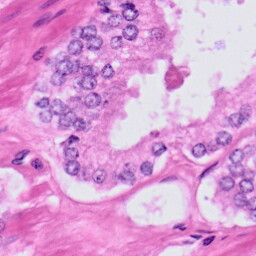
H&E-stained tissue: Prostate